Question: Could you please advice me a plugin or a solution on jquery.
I need to have an input field with email type. When entered it shows just like on image attached.

You can click on the change link and input will be shown again with this value.
What is the best way to do that?
Thanks!
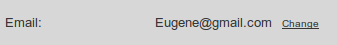
Answer: You could you a plugin like <URL> or implement a custom solution like the following:
'''
<label for="email">Email:</label>
<div id="email">eugene@gmail.com</div>
<a href="#" id="changeEmail" data-target="email">change</a>
'''
'''
// Switch to Input //
$('#changeEmail').bind('click', function(e){
// Prevent Switch if Already Input //
if ($(this).get(0).tagName != 'input') {
var $target = $('#'+$(this).data('target')); // Get Target Element
var val = $target.text(); // Get Current Target Value
// Swap Elements //
$target.replaceWith('<input id="email" type="text" value="'+val+'" />');
// Hide Change //
$('#changeEmail').hide();
}
});
// Switch to Div //
$(document).delegate('#email', 'blur', function(){
// Prevent Switch if Input is Empty //
if ($(this).val() != ''){
$(this).replaceWith('<div id="email">'+$(this).val()+'</div>');
$('#changeEmail').show();
} else {
$('#changeEmail').hide();
}
});
'''
<URL>
I hope this helps!